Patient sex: M
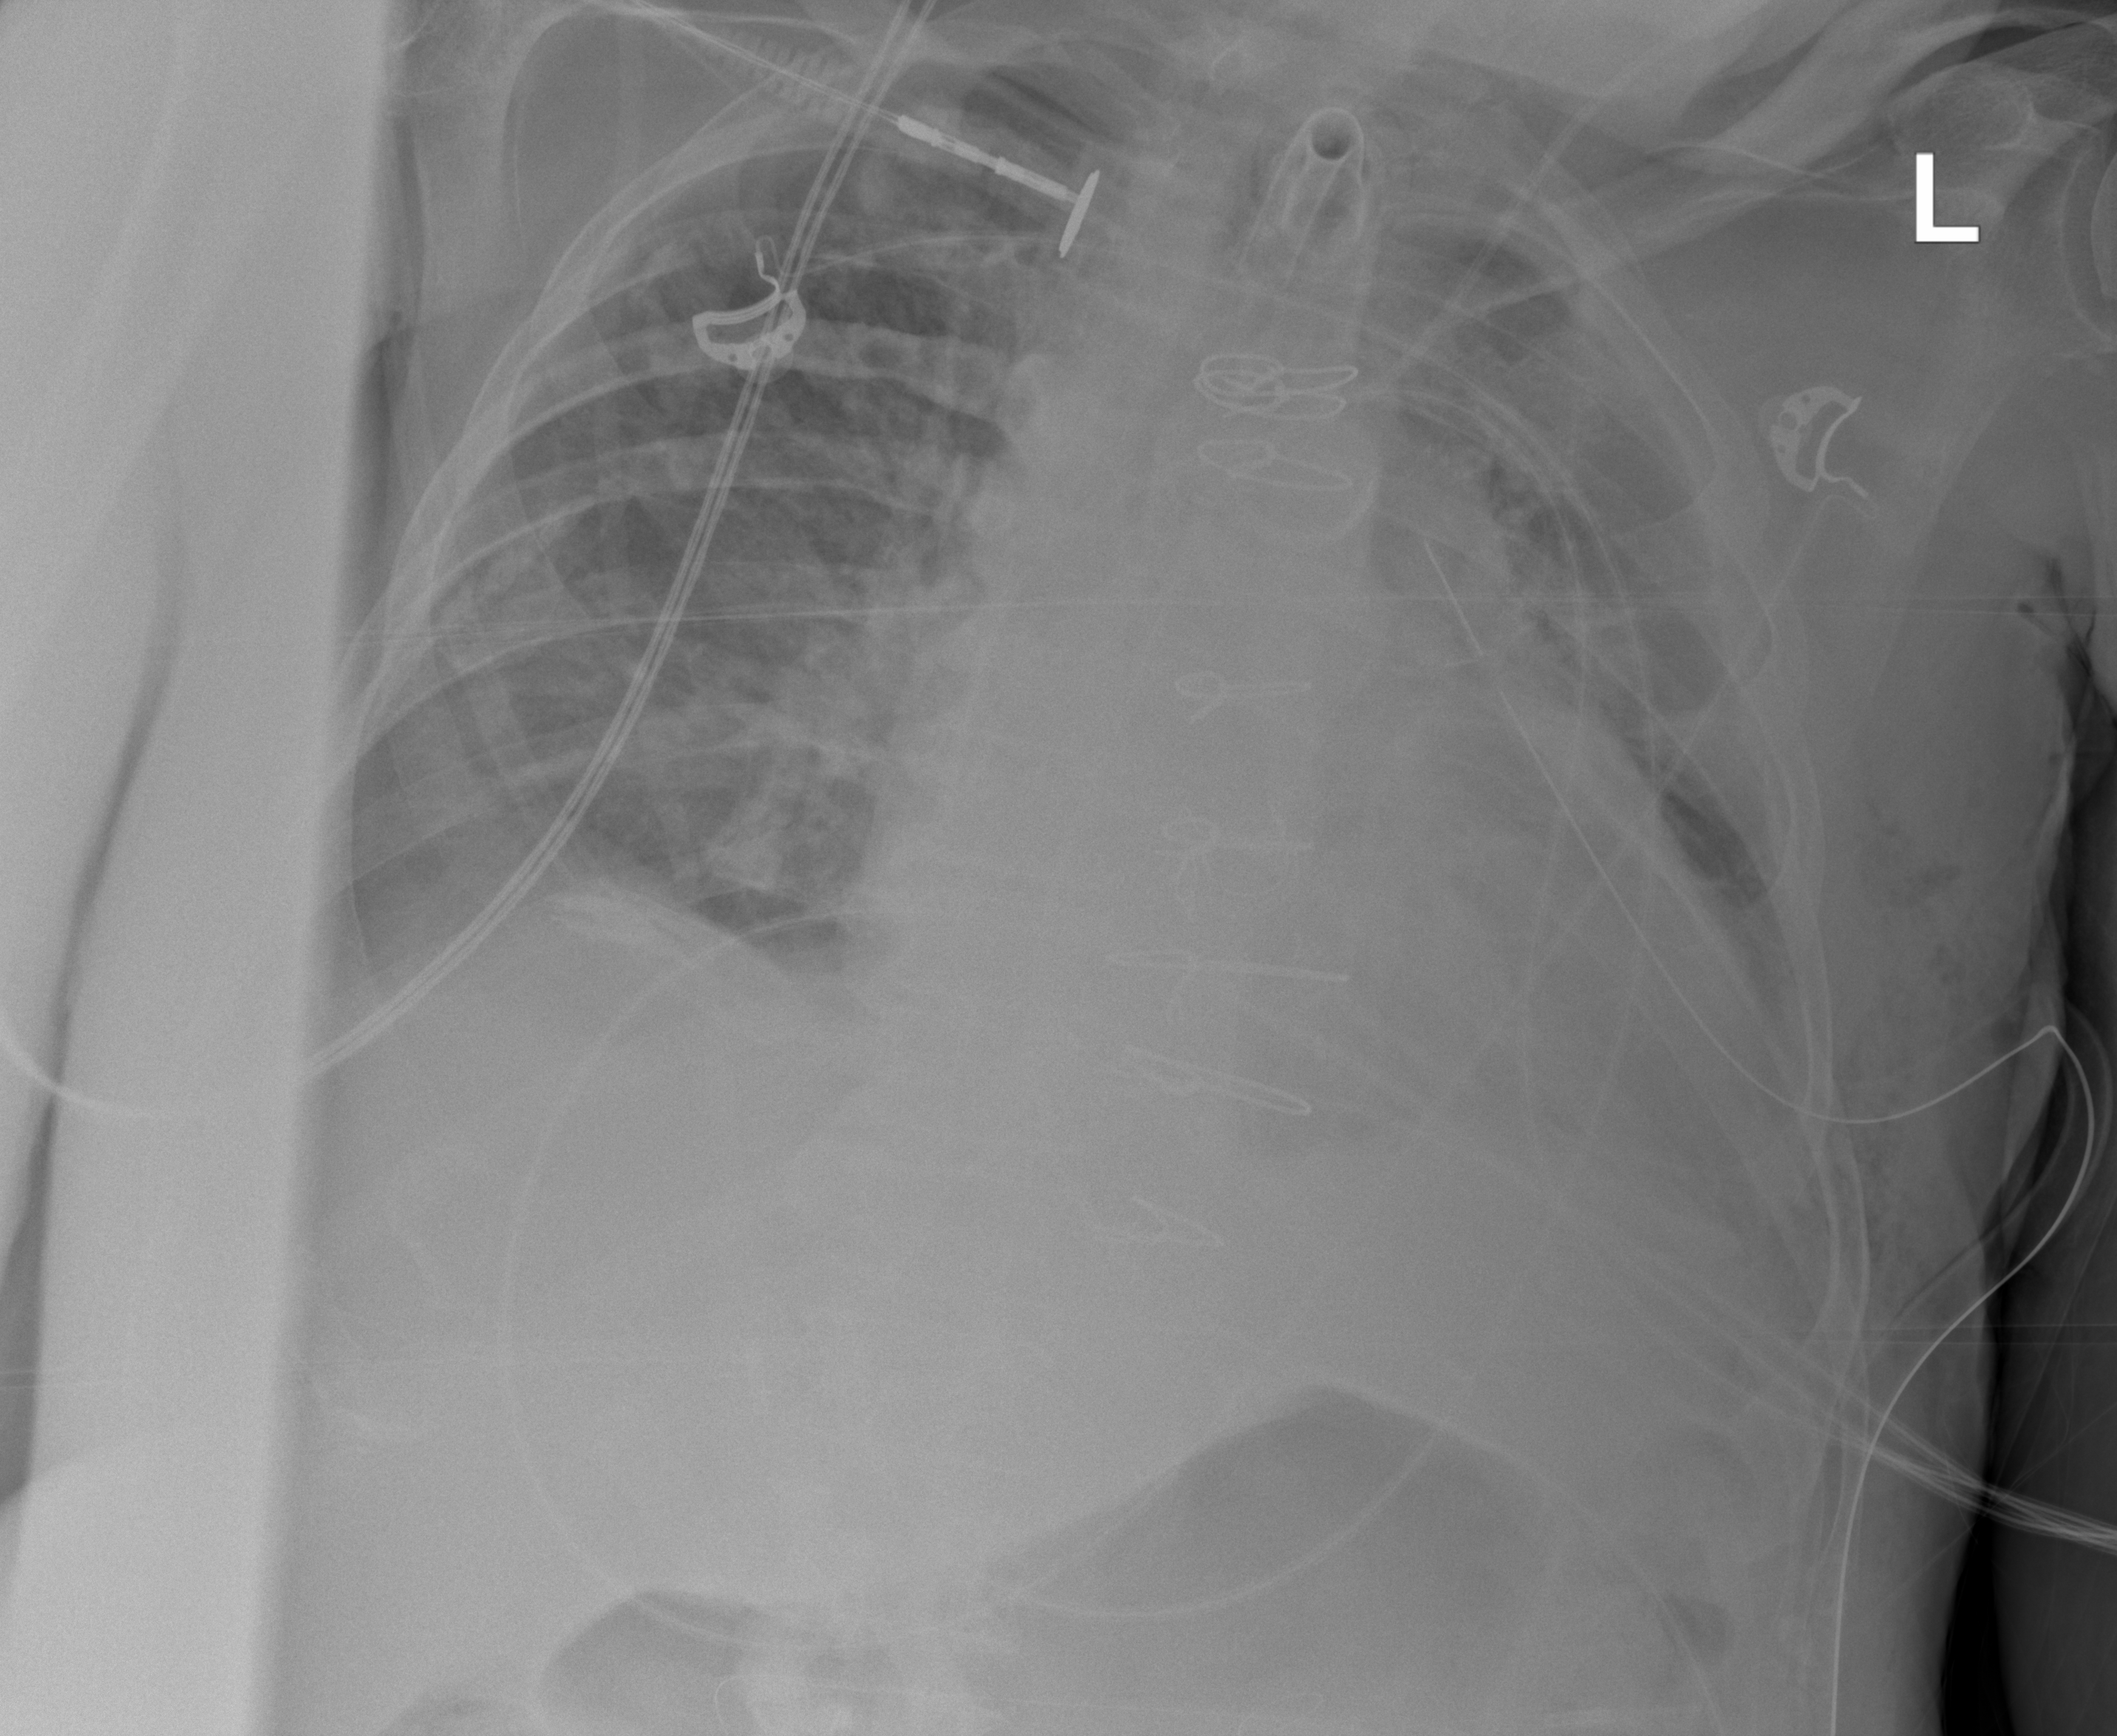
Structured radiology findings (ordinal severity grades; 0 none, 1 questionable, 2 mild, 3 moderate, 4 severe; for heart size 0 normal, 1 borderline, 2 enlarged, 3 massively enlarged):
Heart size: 2
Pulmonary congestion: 2
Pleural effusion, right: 2
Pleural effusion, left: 2
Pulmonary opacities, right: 2
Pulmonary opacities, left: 2
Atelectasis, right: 2
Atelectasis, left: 2